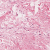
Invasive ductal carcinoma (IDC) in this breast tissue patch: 0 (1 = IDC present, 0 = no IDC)